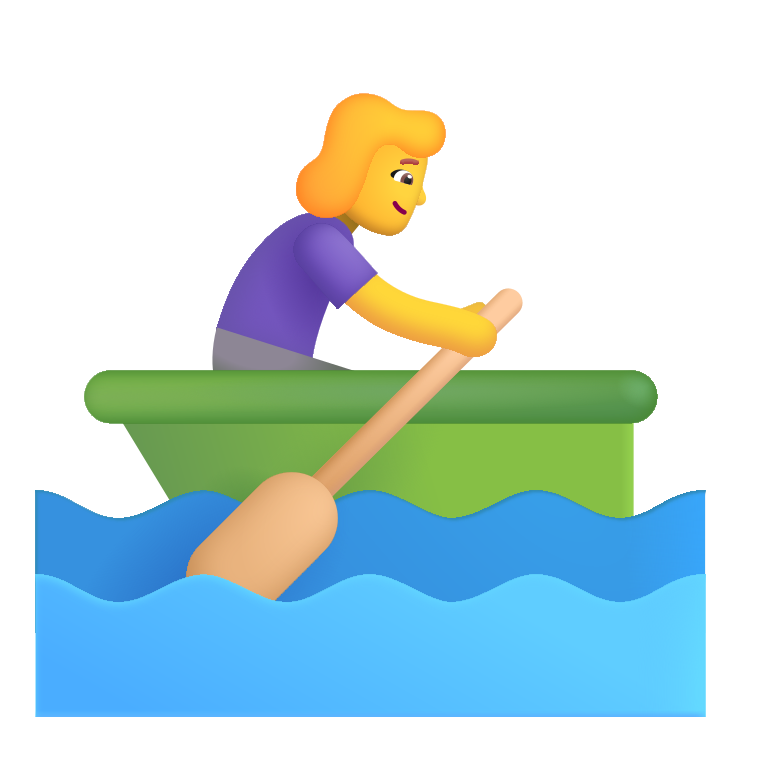
woman rowing boat color default